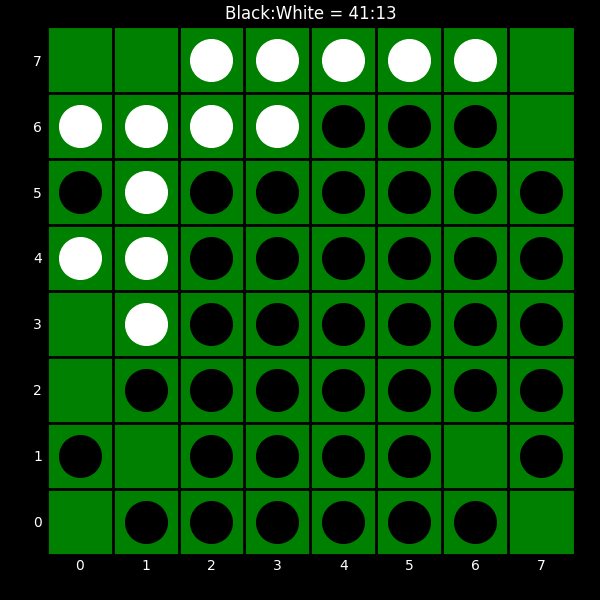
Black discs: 41
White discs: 13